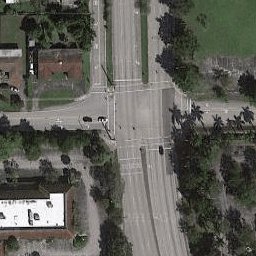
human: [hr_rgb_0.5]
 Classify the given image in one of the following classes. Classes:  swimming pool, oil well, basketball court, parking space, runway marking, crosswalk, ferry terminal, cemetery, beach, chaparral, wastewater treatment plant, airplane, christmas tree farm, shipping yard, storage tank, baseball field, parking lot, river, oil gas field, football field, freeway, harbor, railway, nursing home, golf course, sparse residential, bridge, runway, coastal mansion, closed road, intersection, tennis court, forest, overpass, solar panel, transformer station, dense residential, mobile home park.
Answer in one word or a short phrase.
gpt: intersection